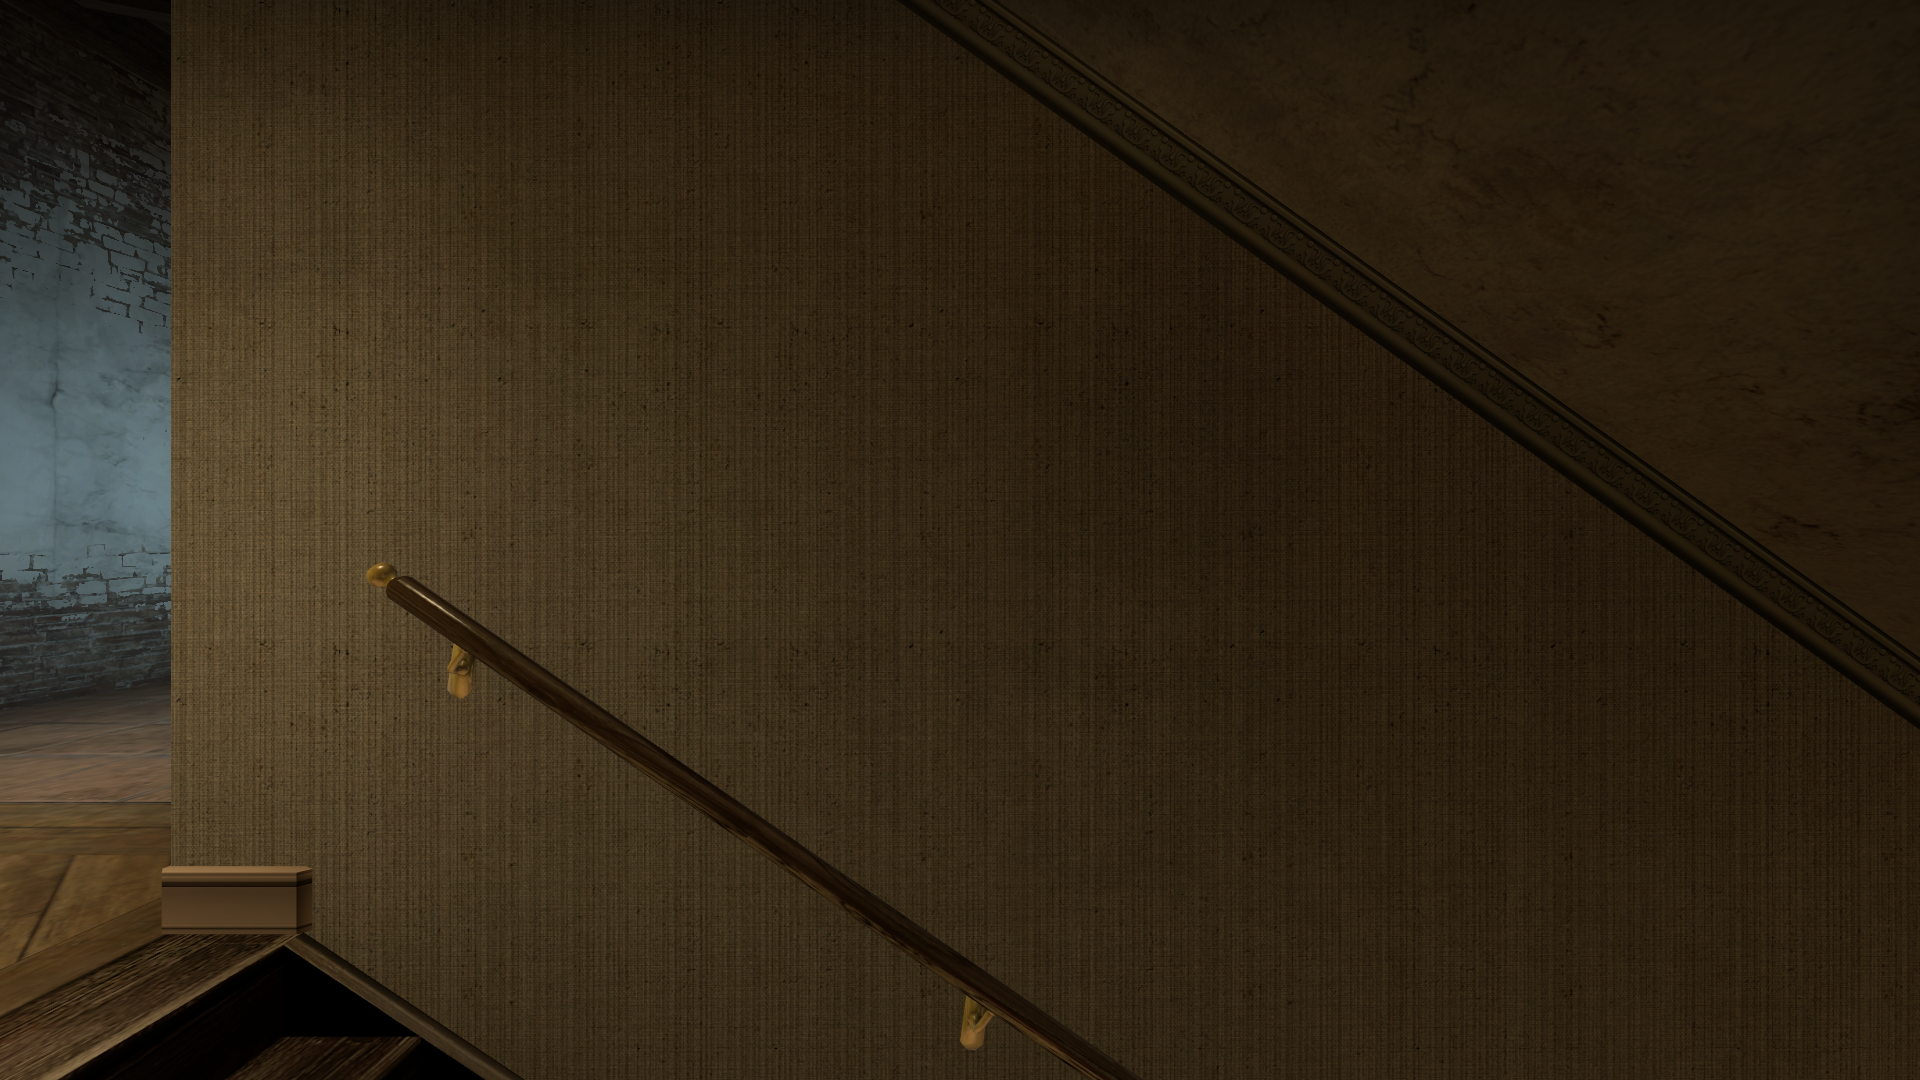
Map: de_inferno